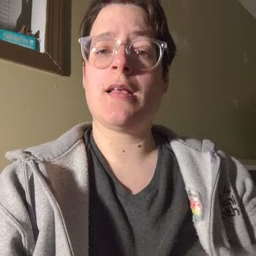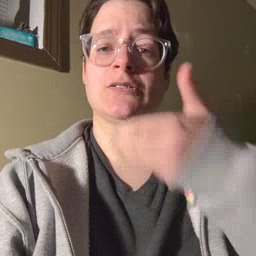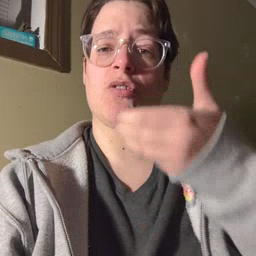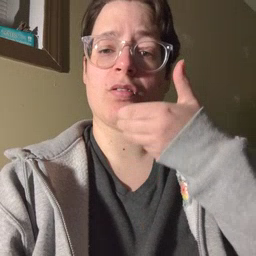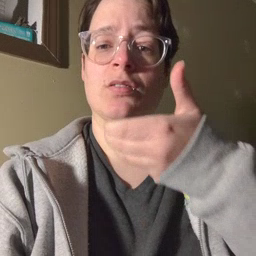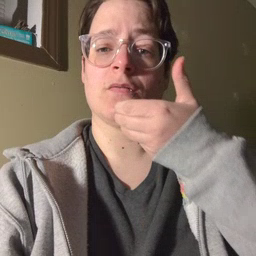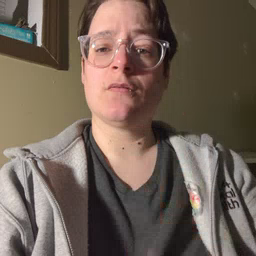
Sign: cereal